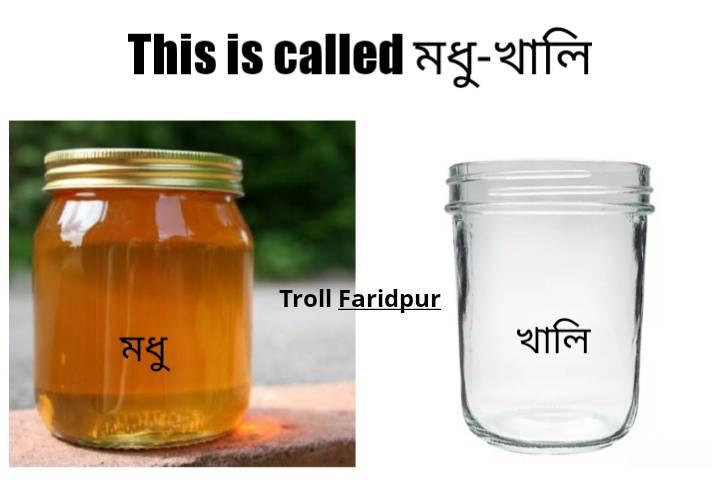
Caption: This is called  মধু খালি    মধু     খালি
Label: non-hate